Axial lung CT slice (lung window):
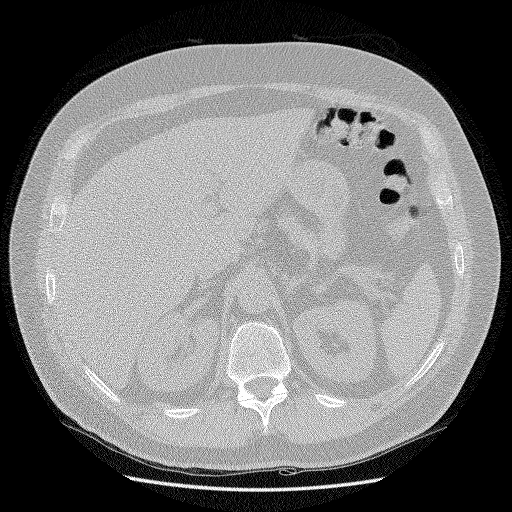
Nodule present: no